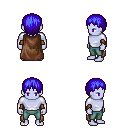
a pixel art fantasy rpg character, male body template, dark elf, purple skin, brown cape, teal pants, blue plain hairstyle, leather bracers, four views (front, back, left, right), 2x2 character sprite sheet, small pixel art, hard edges, no anti-aliasing